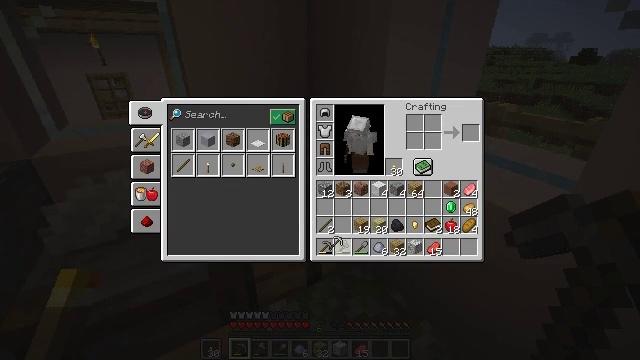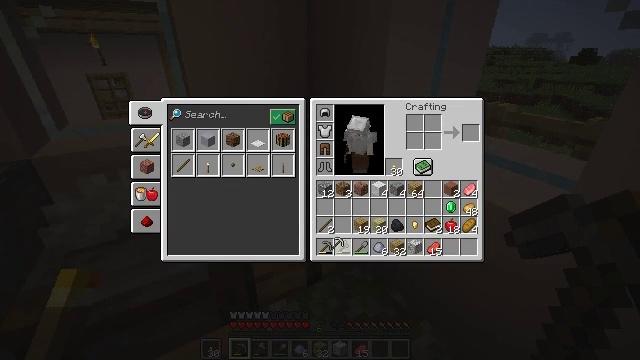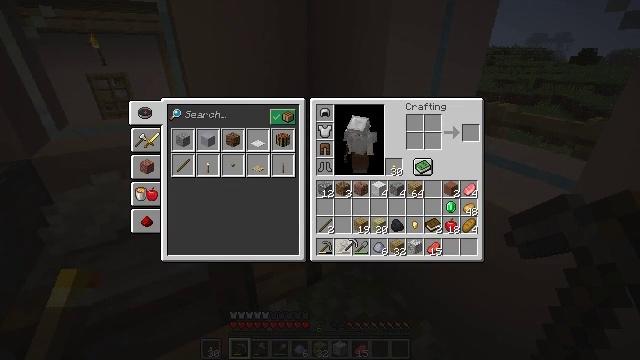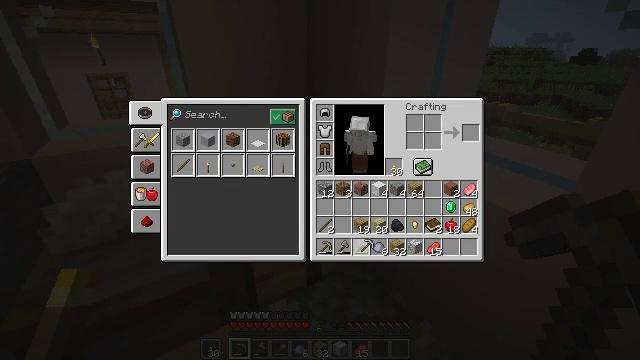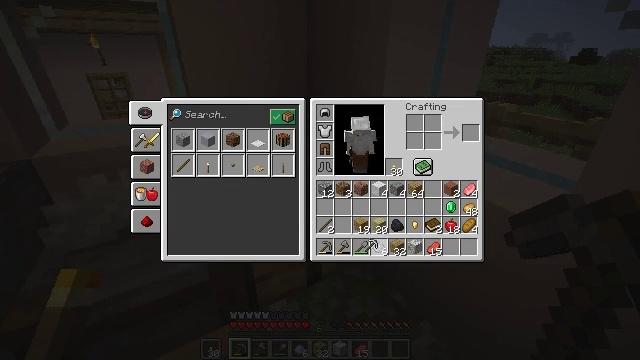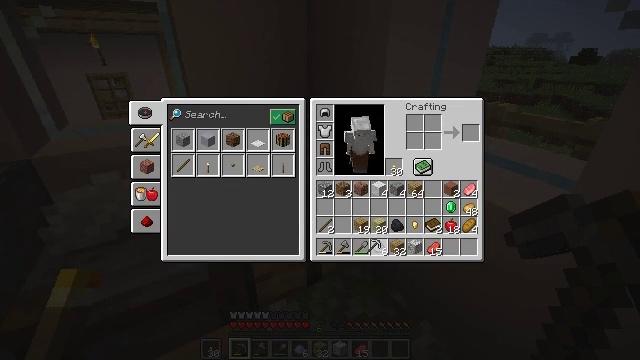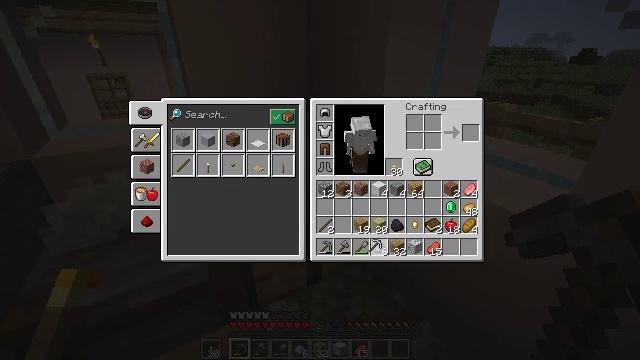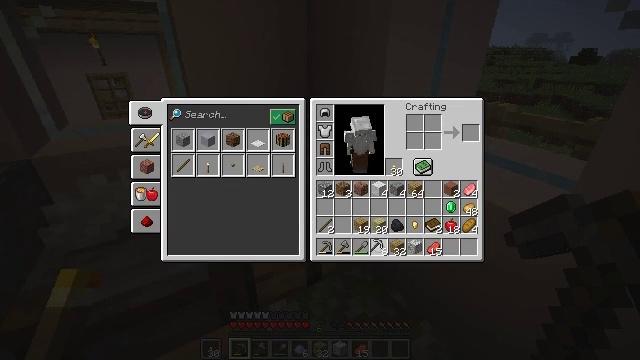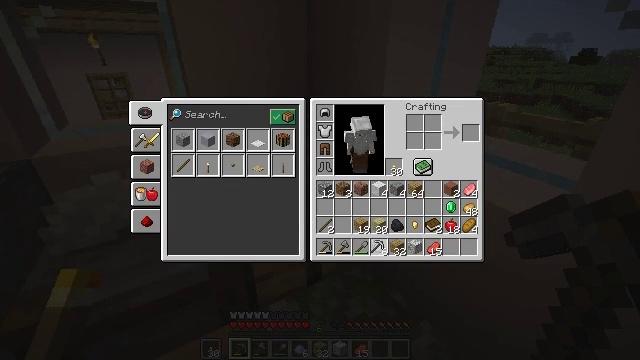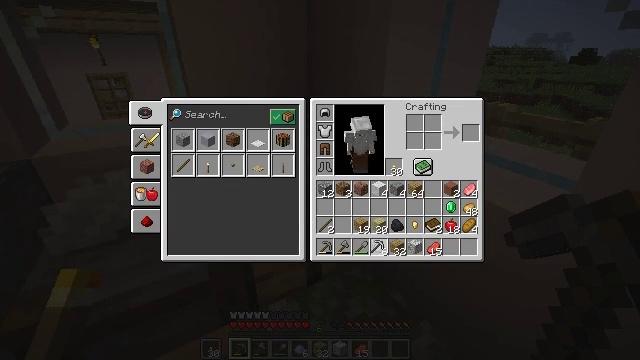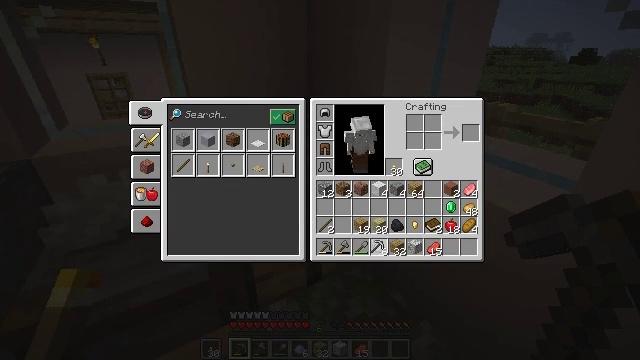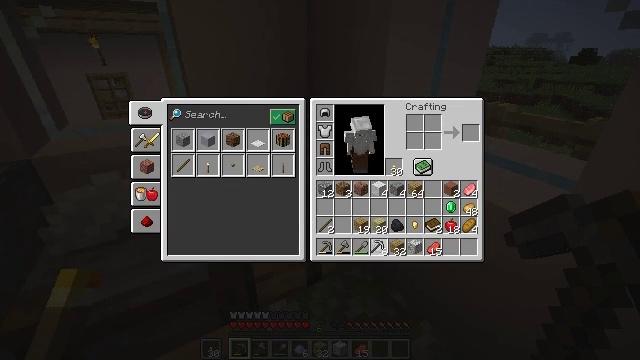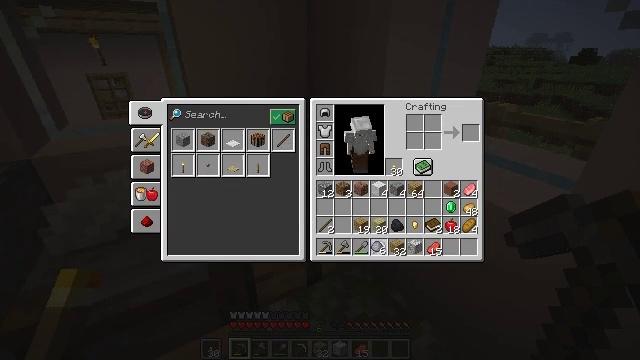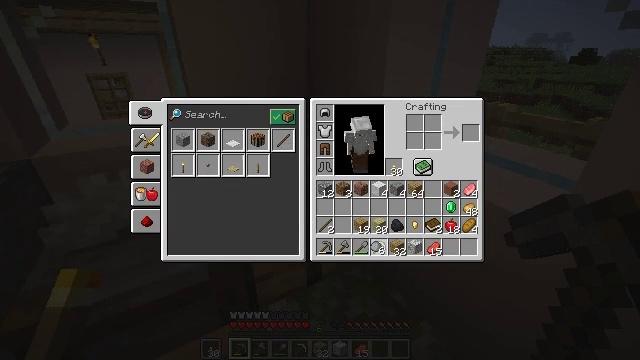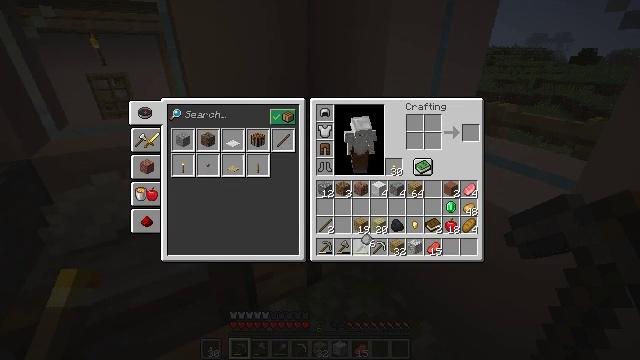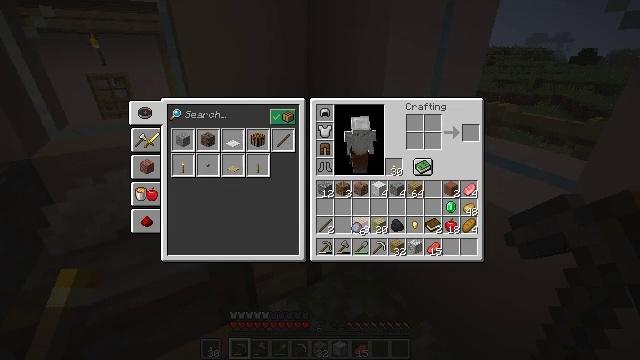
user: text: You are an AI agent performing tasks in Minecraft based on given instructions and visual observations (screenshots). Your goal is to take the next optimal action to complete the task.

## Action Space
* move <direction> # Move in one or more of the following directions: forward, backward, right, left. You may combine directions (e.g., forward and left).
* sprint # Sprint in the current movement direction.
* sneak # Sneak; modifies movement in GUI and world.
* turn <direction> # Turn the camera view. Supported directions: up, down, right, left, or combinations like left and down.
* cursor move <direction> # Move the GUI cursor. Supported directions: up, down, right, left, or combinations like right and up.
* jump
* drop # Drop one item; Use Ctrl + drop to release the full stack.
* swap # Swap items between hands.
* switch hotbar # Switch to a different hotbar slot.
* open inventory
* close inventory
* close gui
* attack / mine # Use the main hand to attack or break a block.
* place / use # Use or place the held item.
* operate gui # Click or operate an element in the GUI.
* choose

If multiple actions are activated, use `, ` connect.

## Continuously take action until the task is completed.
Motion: motion action
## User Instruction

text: Combat the pig.
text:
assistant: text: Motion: no_op
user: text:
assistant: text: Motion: cursor move right
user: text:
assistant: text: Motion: cursor move right
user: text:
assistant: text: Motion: no_op
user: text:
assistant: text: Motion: no_op
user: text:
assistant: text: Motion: no_op
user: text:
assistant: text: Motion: no_op
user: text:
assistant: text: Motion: no_op
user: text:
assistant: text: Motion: no_op
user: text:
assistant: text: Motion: operate gui
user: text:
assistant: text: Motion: operate gui
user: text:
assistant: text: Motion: no_op
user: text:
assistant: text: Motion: no_op
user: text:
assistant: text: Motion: cursor move left and up
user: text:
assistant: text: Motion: cursor move left and up
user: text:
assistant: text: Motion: no_op
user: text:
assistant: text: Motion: no_op
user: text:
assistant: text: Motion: no_op
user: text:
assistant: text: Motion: operate gui
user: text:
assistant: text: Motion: operate gui
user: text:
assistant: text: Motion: no_op
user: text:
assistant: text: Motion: cursor move right
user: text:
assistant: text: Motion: cursor move right
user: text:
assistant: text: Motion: cursor move right
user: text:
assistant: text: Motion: cursor move right
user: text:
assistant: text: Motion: no_op
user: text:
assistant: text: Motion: no_op
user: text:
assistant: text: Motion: cursor move right
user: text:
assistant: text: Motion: no_op
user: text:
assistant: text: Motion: cursor move up